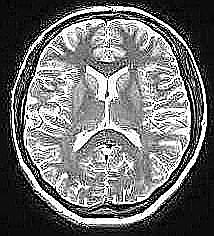
Label: notumor